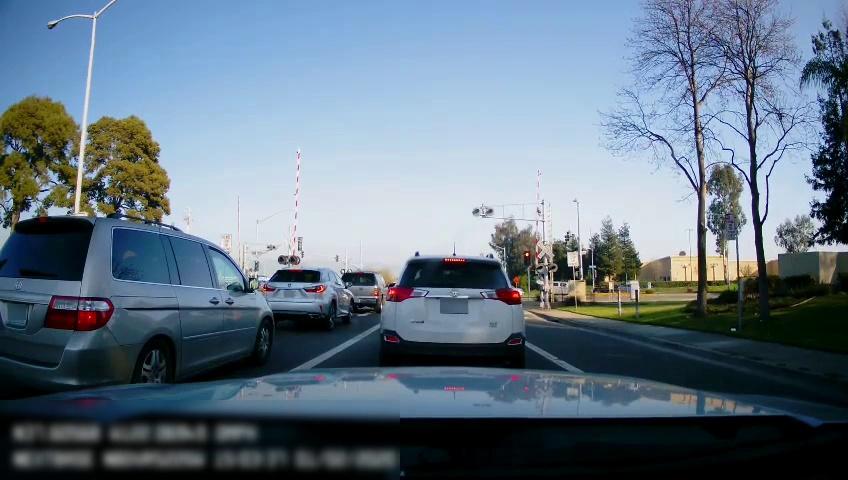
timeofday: Day
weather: Sunny
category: Drivable Space
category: Drivable Space
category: Vehicles | Car
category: Vehicles | SUV
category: Vehicles | Car
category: Vehicles | SUV
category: Vehicles | SUV
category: Vehicles | Van
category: Vehicles | SUV
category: Lanes | Current Lane
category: Lanes | Current Lane
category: Traffic | Signs
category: Traffic | Lights
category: Traffic | Lights
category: Traffic | Lights
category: Traffic | Lights
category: Traffic | Signs
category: Traffic | Lights
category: Traffic | Signs